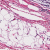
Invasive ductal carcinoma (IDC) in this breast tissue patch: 0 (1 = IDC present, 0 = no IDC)